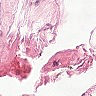
Metastatic tissue present: no